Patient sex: F
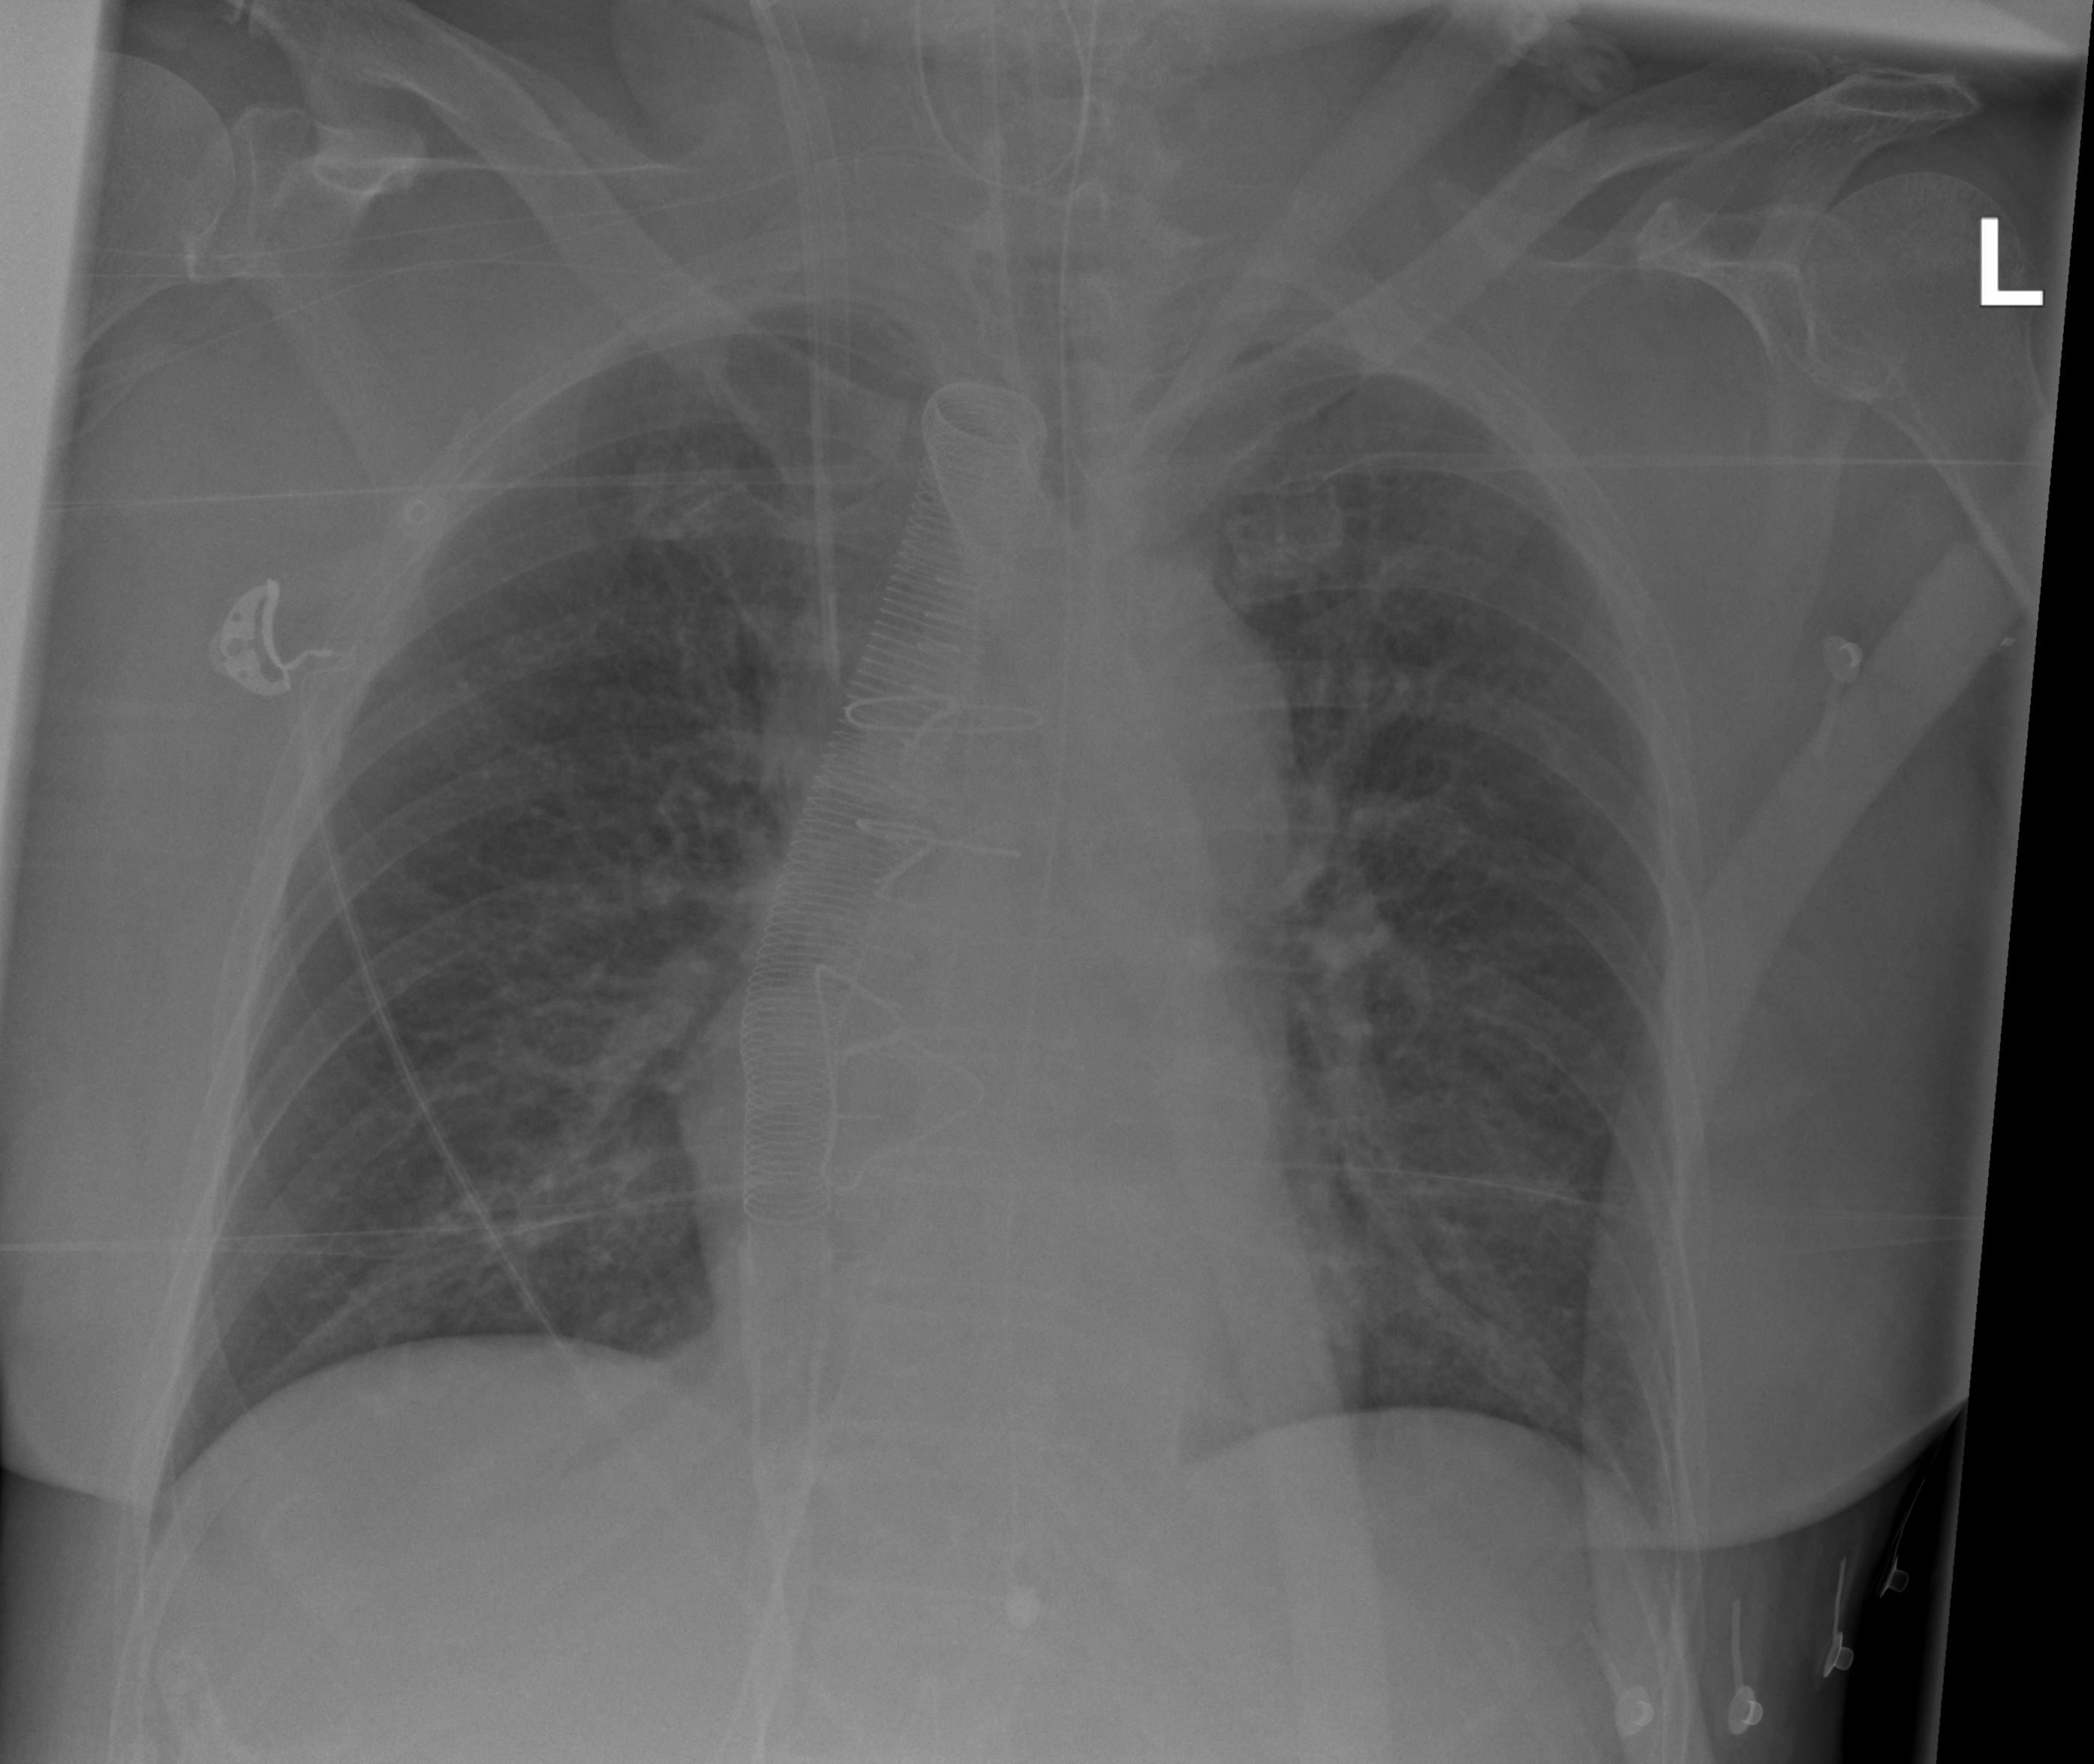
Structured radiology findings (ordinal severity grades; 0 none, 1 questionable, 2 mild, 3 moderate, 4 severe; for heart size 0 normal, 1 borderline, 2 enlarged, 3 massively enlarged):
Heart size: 0
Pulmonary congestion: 2
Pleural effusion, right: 0
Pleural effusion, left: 0
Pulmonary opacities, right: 1
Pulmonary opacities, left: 1
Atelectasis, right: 0
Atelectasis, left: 0